Field crop: maize
Growth stage: 2
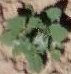
Species: chenopodium